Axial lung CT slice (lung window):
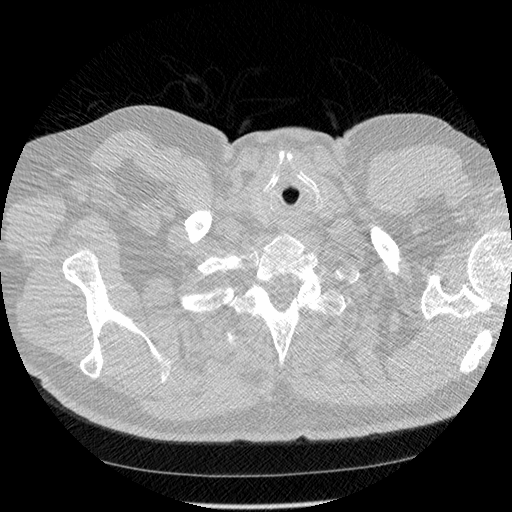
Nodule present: no